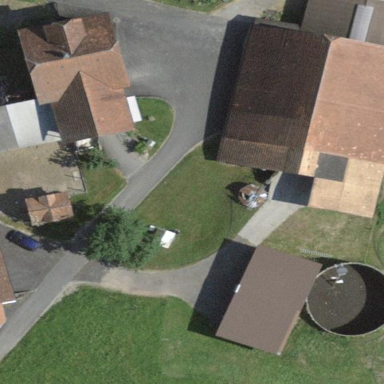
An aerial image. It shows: Farmyard area.